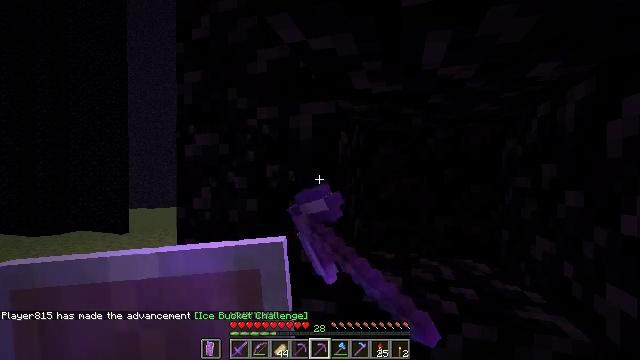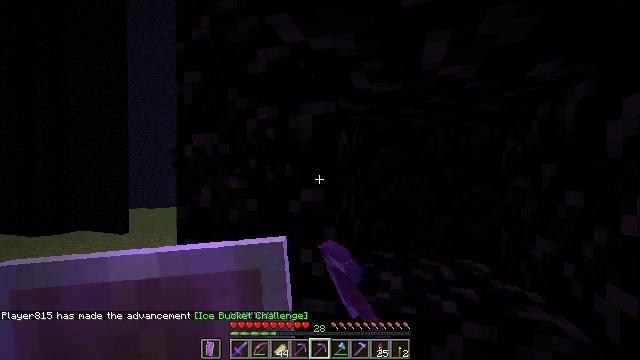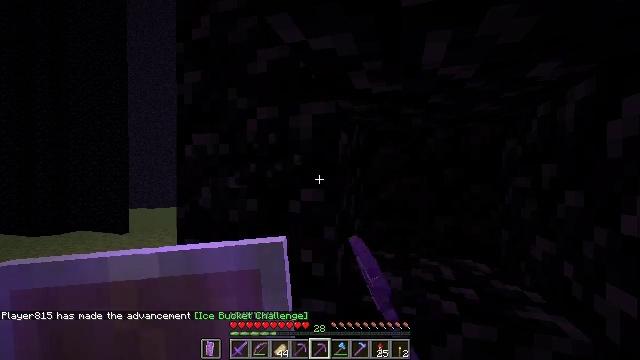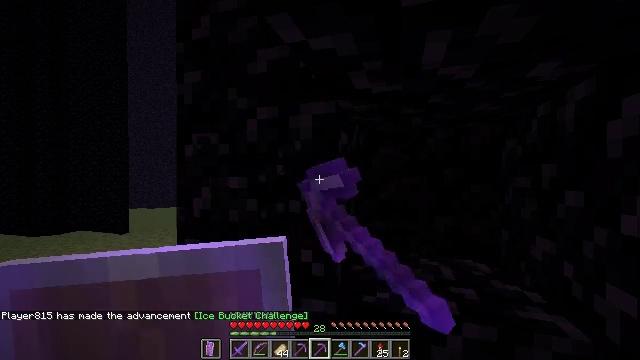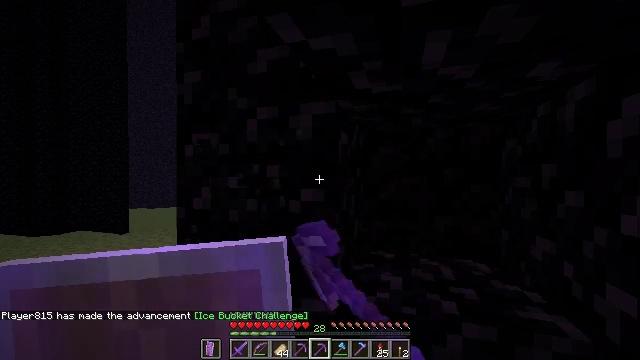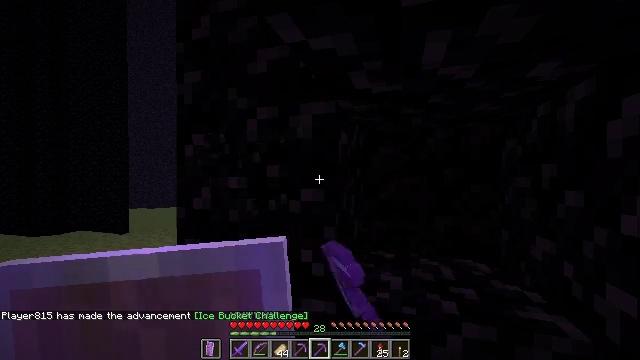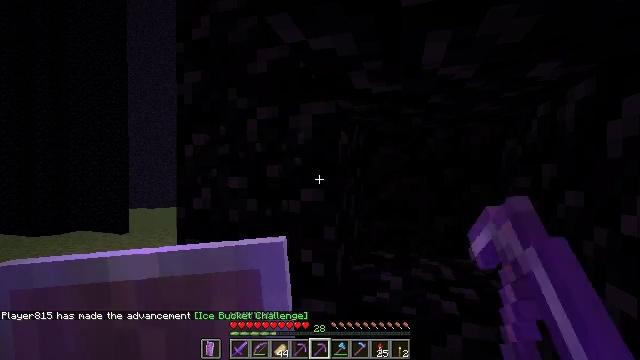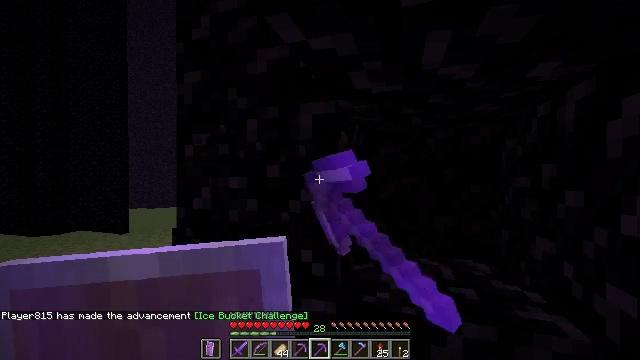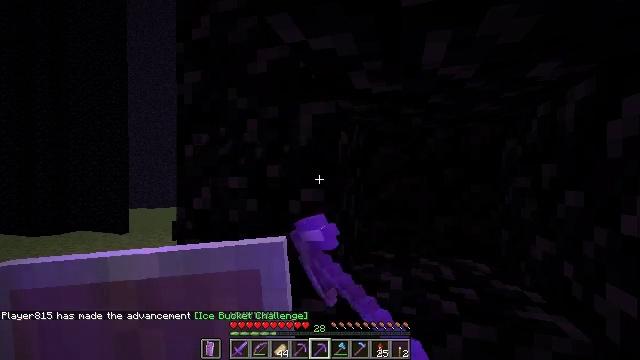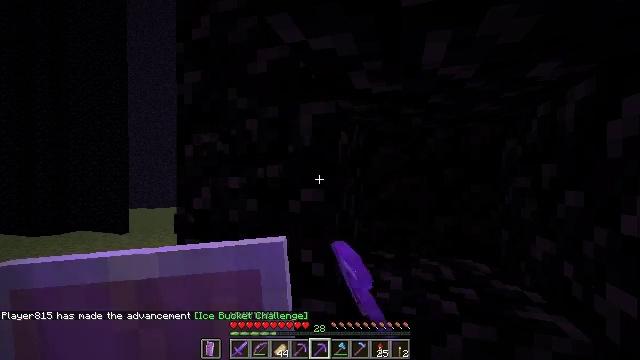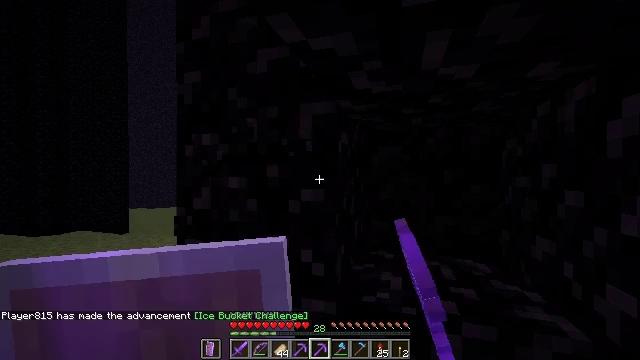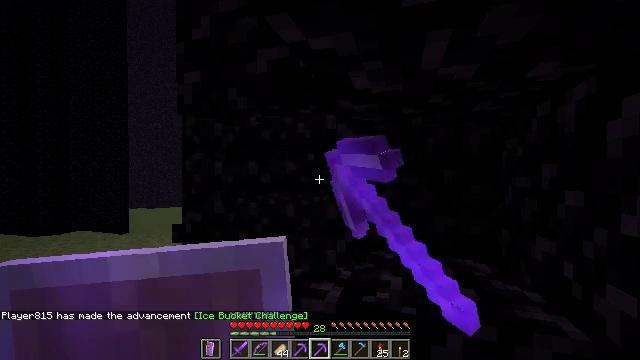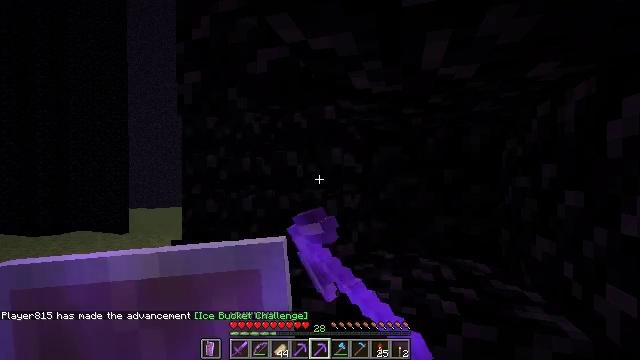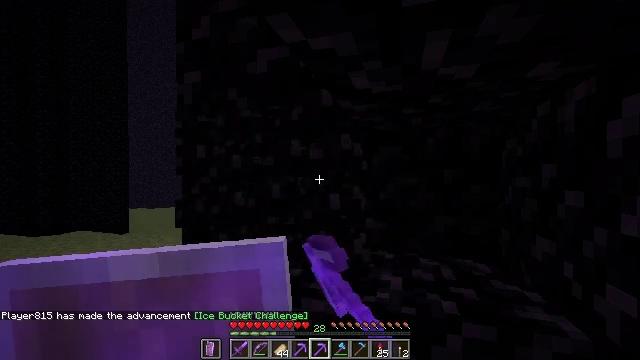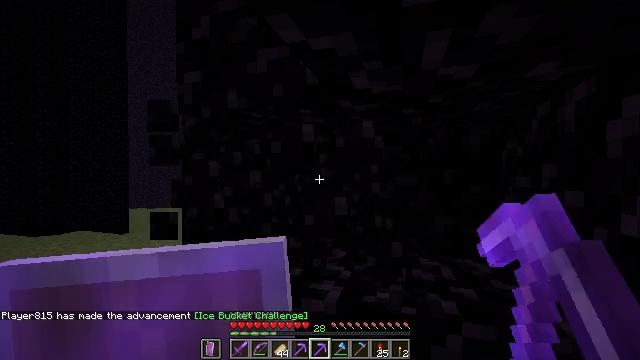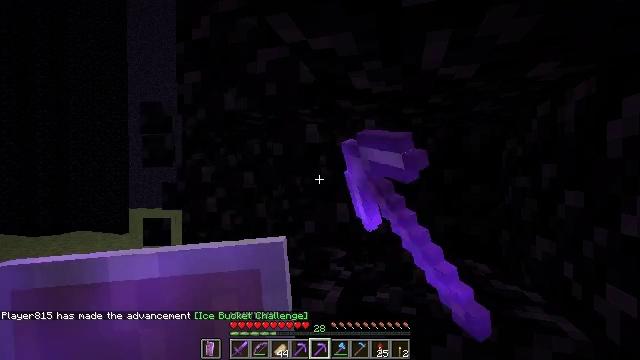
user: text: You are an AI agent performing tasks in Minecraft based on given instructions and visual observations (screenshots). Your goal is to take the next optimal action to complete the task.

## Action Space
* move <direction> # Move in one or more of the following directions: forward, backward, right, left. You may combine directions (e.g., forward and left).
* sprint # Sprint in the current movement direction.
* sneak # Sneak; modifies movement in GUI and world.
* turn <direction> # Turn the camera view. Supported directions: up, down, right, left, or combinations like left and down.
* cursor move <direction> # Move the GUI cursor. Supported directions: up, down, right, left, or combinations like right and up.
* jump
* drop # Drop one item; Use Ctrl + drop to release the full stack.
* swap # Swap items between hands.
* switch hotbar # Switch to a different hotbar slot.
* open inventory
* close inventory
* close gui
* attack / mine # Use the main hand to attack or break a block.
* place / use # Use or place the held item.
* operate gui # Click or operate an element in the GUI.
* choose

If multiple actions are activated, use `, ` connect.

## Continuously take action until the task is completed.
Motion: motion action
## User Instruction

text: Gather obsidian from a lava source.
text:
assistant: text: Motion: attack / mine
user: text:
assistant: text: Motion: attack / mine
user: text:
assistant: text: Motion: attack / mine
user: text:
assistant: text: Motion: attack / mine
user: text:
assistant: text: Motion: attack / mine
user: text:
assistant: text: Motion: attack / mine
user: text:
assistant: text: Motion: attack / mine
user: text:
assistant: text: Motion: attack / mine
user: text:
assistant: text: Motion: attack / mine
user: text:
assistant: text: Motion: attack / mine
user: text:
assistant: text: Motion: attack / mine
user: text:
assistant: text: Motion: attack / mine
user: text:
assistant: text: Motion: attack / mine
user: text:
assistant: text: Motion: attack / mine
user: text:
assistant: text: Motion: attack / mine
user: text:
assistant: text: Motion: attack / mine
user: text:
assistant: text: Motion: attack / mine
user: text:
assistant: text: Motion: attack / mine
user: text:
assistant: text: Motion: attack / mine
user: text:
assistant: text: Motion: turn right and down, attack / mine
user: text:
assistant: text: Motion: turn right and down, attack / mine
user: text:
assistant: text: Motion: turn right and down, attack / mine
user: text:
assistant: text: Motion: attack / mine
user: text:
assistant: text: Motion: attack / mine
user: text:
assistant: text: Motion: attack / mine
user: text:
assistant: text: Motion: attack / mine
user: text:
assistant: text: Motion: attack / mine
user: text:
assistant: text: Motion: turn up, attack / mine
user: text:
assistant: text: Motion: attack / mine
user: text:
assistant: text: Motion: attack / mine